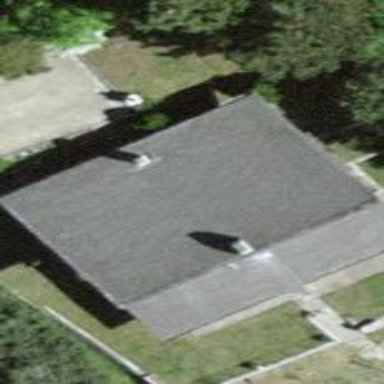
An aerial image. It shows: Simple house.